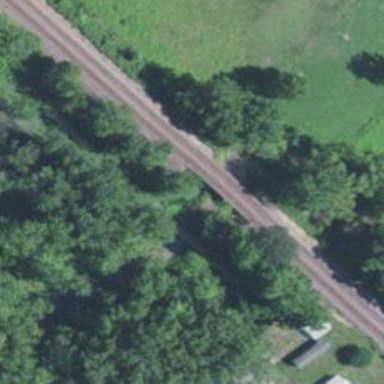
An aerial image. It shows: Railway bridge.